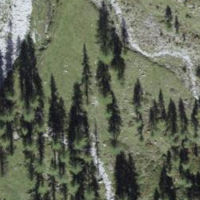
EUNIS habitat code: 31
Species observed at this site:
Ajuga pyramidalis